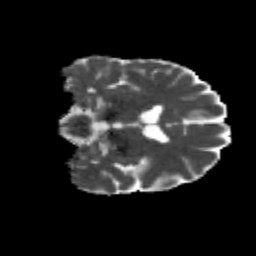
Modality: MD
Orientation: coronal
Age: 49
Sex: male
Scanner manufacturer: siemens
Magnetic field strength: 3 T
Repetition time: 4.71 s
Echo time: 0.0906 s